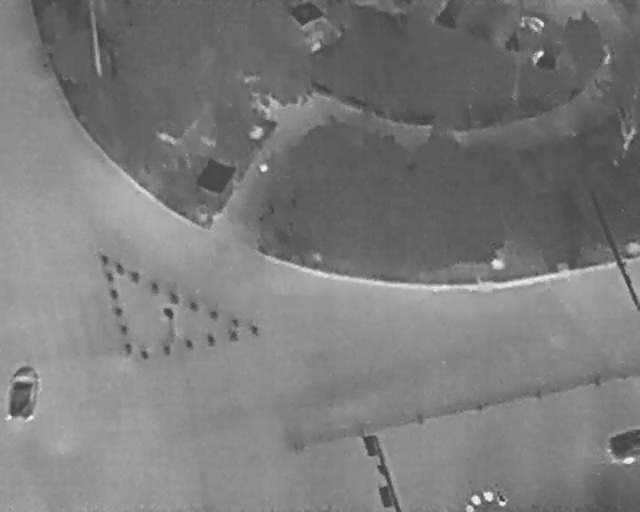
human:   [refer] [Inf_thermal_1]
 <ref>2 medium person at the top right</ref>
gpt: <box>[[82, 10, 85, 12, 33], [92, 10, 96, 11, 4]]</box>

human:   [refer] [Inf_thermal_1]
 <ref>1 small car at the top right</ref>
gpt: <box>[[81, 1, 84, 7, 17]]</box>